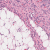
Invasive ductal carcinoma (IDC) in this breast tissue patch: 1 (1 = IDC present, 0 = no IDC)